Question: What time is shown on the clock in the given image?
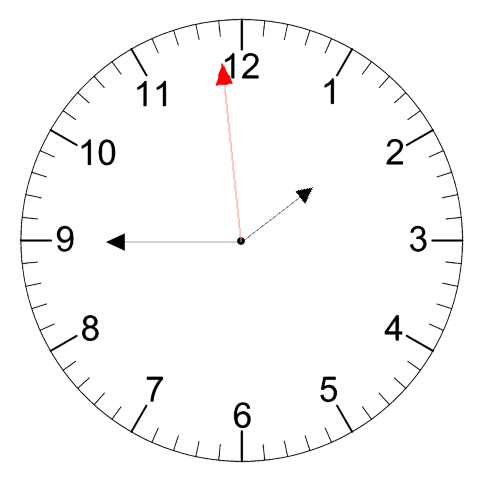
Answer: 01:44:59